【题型】解答题　【知识点】立体几何　【难度】medium
如图，已知三棱柱 \(ABC-A_1B_1C_1\) 的侧棱长和底面边长都是 2，\(A_1\) 在底面 \(ABC\) 内的投影 \(O\) 为底面 \(\triangle ABC\) 的中心.

\vspace{1em}

(1) 求异面直线 \(AA_1\) 与 \(BC_1\) 所成角的大小;

(2) 求三棱锥 \(C_1-BCA_1\) 的体积 \(V_{C_1-BCA_1}\).

\vspace{1em}
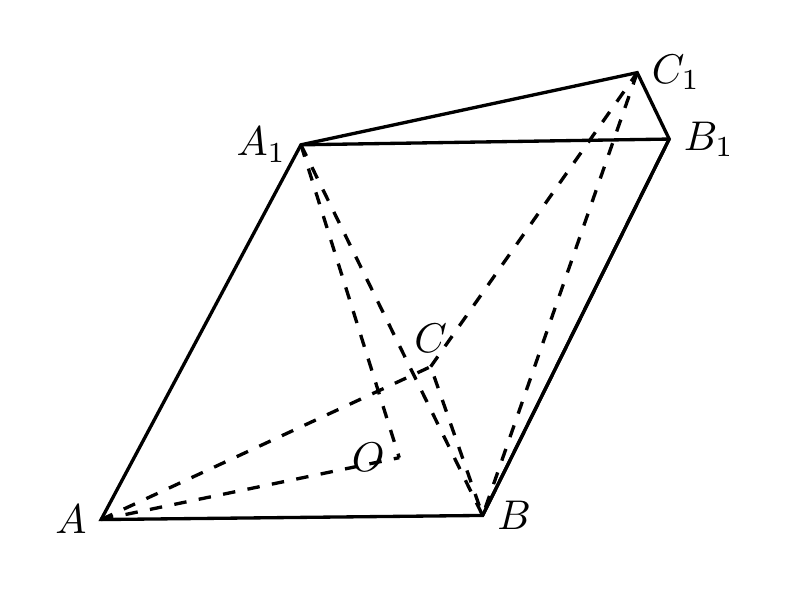
【解答】

\textbf{【解】}

(1) 由题知，连接 \(AO, A_1O\)，过 \(O\) 作 \(OD \perp OA\) 交 \(AB\) 于 \(D\)，

因为 \(O\) 为等边 \(\triangle ABC\) 的中心，

所以 \(AO = \dfrac{2\sqrt{3}}{3}\)，\(A_1O = \sqrt{2^2 - \left(\dfrac{2\sqrt{3}}{3}\right)^2} = \dfrac{2\sqrt{6}}{3}\)，

以 \(O\) 为原点，以 \(OA, OD, OA_1\) 所在直线分别为 \(x,y,z\) 轴，建立空间直角坐标系，如图所示，

则 \(A\left(\dfrac{2\sqrt{3}}{3},0,0\right),\ A_1\left(0,0,\dfrac{2\sqrt{6}}{3}\right),\ B\left(-\dfrac{\sqrt{3}}{3},1,0\right),\ C_1\left(-\sqrt{3},-1,\dfrac{2\sqrt{6}}{3}\right)\)，

所以 \(\overrightarrow{AA_1} = \left(-\dfrac{2\sqrt{3}}{3},0,\dfrac{2\sqrt{6}}{3}\right),\ \overrightarrow{BC_1} = \left(-\dfrac{2\sqrt{3}}{3},-2,\dfrac{2\sqrt{6}}{3}\right)\)，

令直线 \(AA_1\) 与 \(BC_1\) 所成角为 \(\theta\)，\(\theta \in (0,90^\circ]\)，

则
\[
\cos\theta = \dfrac{|\overrightarrow{AA_1} \cdot \overrightarrow{BC_1}|}{|\overrightarrow{AA_1}| |\overrightarrow{BC_1}|} = \dfrac{4}{2 \times 2\sqrt{2}} = \dfrac{\sqrt{2}}{2},
\]

所以 \(\theta = 45^\circ\)，

即异面直线 \(AA_1\) 与 \(BC_1\) 所成角的大小为 \(45^\circ\).

\vspace{1em}

(2) 由 (1) 知，\(A_1\left(0,0,\dfrac{2\sqrt{6}}{3}\right),\ B\left(-\dfrac{\sqrt{3}}{3},1,0\right),\ C_1\left(-\sqrt{3},-1,\dfrac{2\sqrt{6}}{3}\right)\)，

且 \(C\left(-\dfrac{\sqrt{3}}{3},-1,0\right)\)，则 \(\overrightarrow{BC} = (0,-2,0),\ \overrightarrow{BA_1} = \left(\dfrac{\sqrt{3}}{3},-1,\dfrac{2\sqrt{6}}{3}\right)\)，

设平面 \(BCA_1\) 的一个法向量为 \(\vec{m} = (x,y,z)\)，

则
\[
\begin{cases}
\overrightarrow{BC} \cdot \vec{m} = -2y = 0, \\
\overrightarrow{BA_1} \cdot \vec{m} = \dfrac{\sqrt{3}}{3}x - y + \dfrac{2\sqrt{6}}{3}z = 0,
\end{cases}
\]
解得 \(\begin{cases} y = 0, \\ x = -2\sqrt{2}z, \end{cases}\)

取 \(z = 1\)，则 \(\vec{m} = (-2\sqrt{2},0,1)\)，又 \(\overrightarrow{A_1C_1} = (-\sqrt{3},-1,0)\)，

令 \(C_1\) 到平面 \(BCA_1\) 的距离为 \(d\)，

则
\[
d = \dfrac{|\overrightarrow{A_1C_1} \cdot \vec{m}|}{|\vec{m}|} = \dfrac{2\sqrt{6}}{3},
\]

由于 \(OC = OB\)，故 \(CA_1 = BA_1 = 2\)，又 \(BC = 2\)，则 \(\triangle BCA_1\) 为等边三角形，故等边 \(\triangle BCA_1\) 的面积为 \(\dfrac{\sqrt{3}}{4} \times 2^2 = \sqrt{3}\)，

所以三棱锥 \(C_1-BCA_1\) 的体积
\[
V_{C_1-BCA_1} = \dfrac{1}{3} \times \sqrt{3} \times \dfrac{2\sqrt{6}}{3} = \dfrac{2\sqrt{2}}{3}.
\]

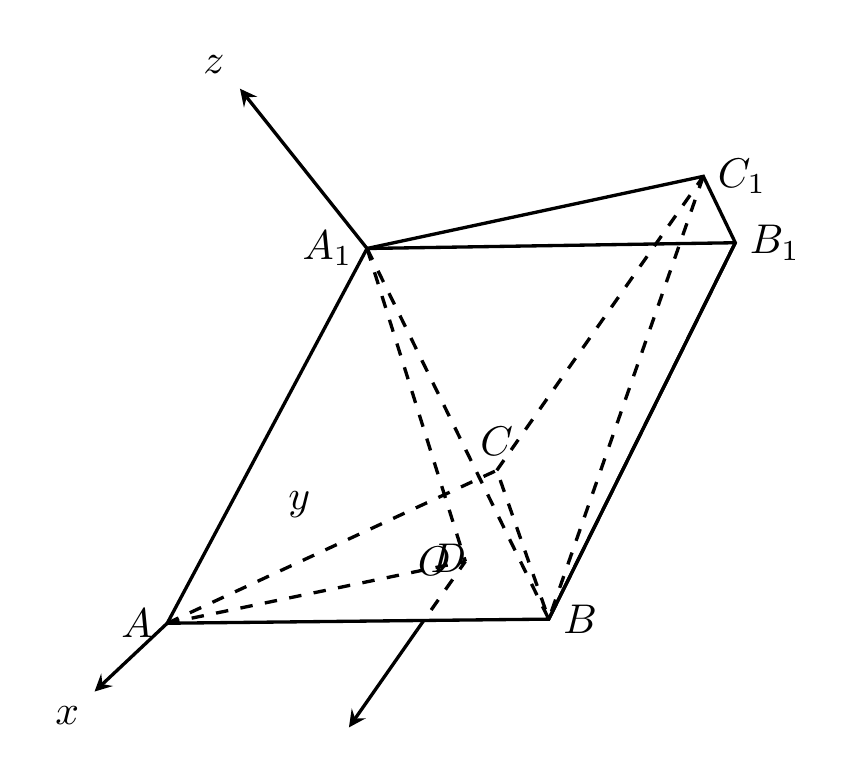